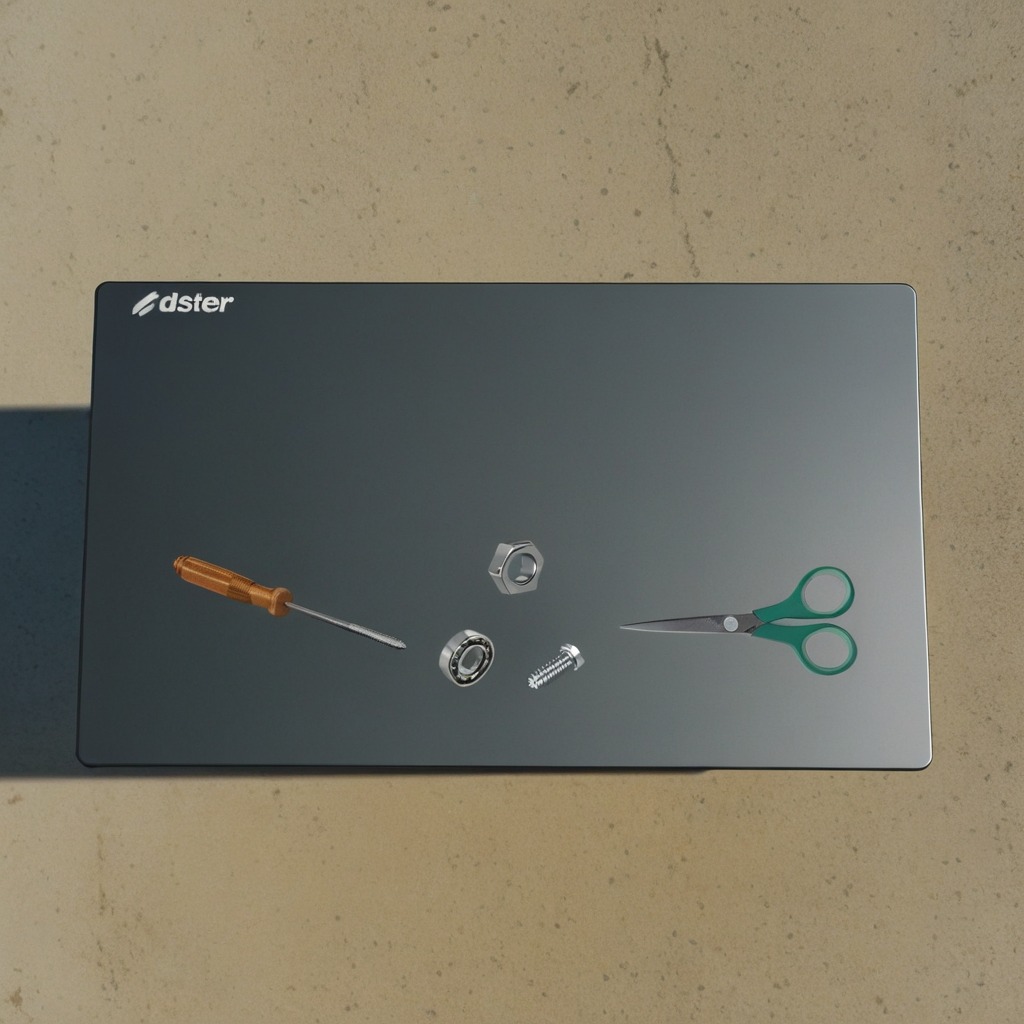
A ball bearing, a screwdriver, a nut, and a pair of scissors are lying on a clean utility table in a temporary outdoor tool station.